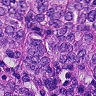
Metastatic tissue present: yes